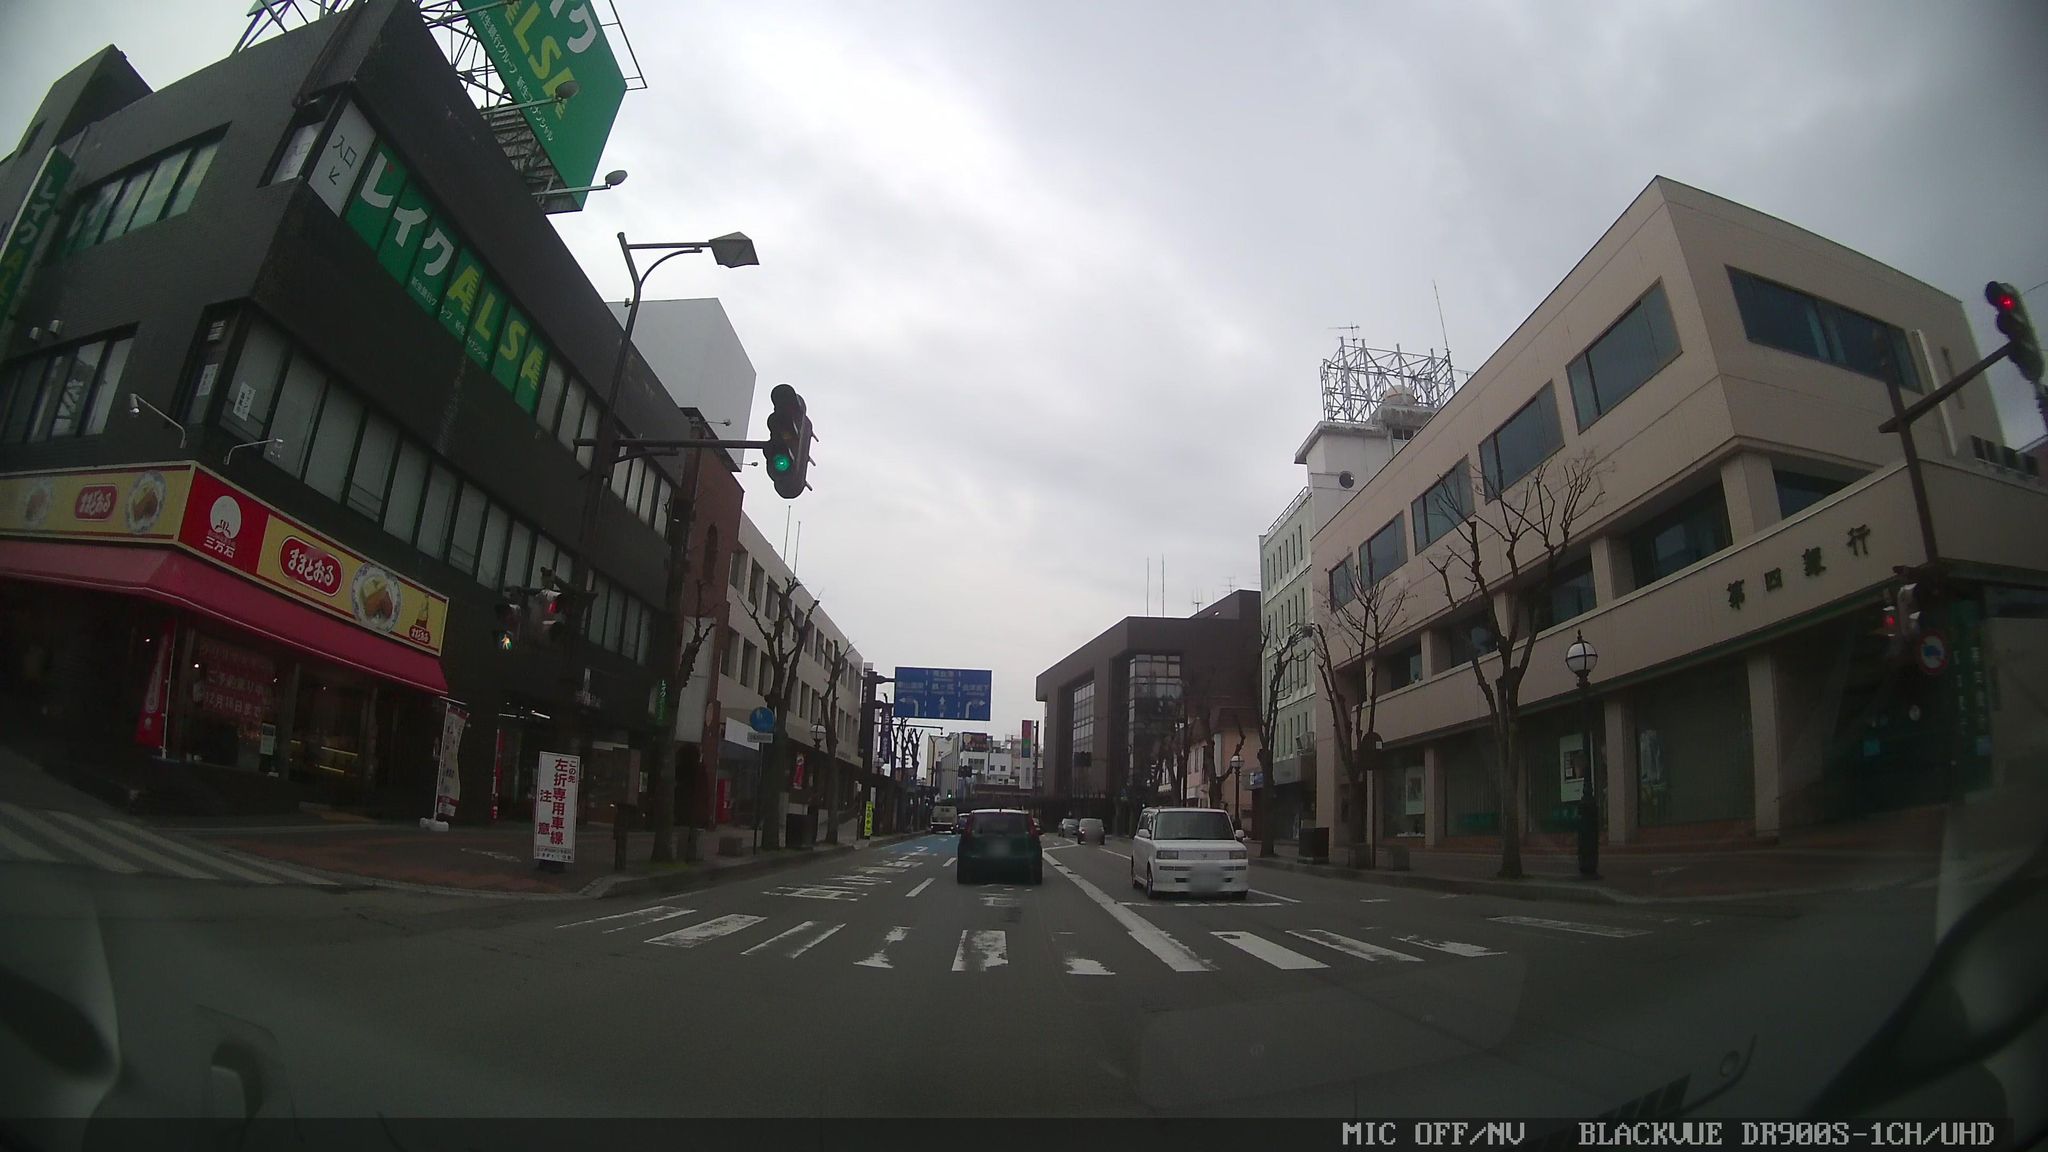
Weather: cloudy
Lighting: day
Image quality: good
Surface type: driving surface
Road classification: footway
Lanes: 2.0
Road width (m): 3.3
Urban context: urban centre
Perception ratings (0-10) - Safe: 3.38, Lively: 8.51, Beautiful: 6.02, Boring: 1.38, Depressing: 7.56, Wealthy: 1.15